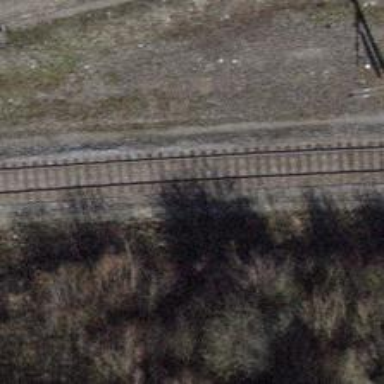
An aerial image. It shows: Railway track with contact line for electrification.